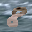
Label: 8